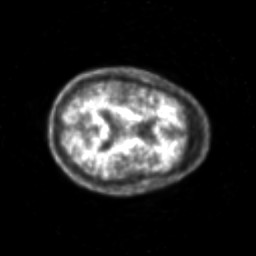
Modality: PET
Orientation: axial
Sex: male
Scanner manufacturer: siemens